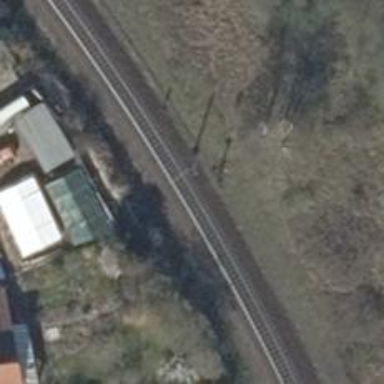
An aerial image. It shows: Railway signal.